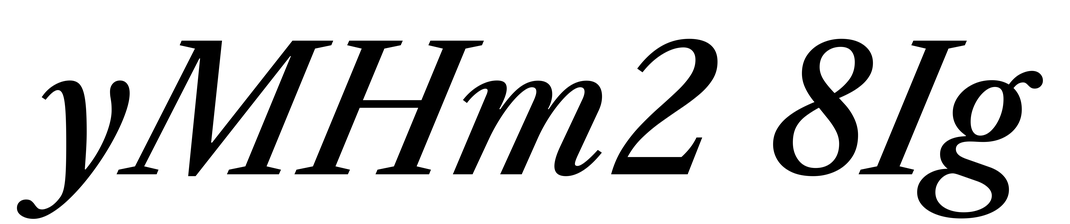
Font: LibreCaslonText-Italic_Medium_Italic